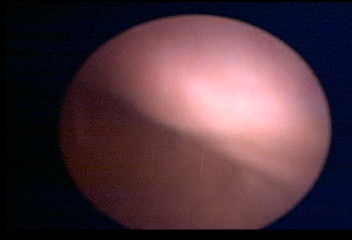
Modality: WLC
Class: Normal mucosa
Bladder cancer association: No